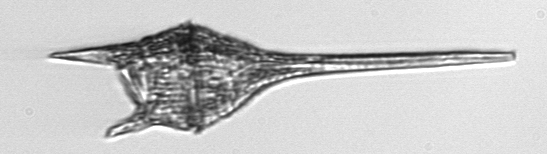
Label: Tripos_lineatus